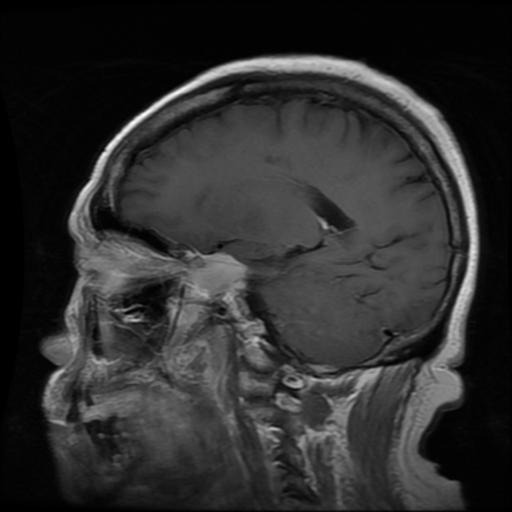
Label: meningioma